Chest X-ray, PA view. Patient: 50 years old, sex F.
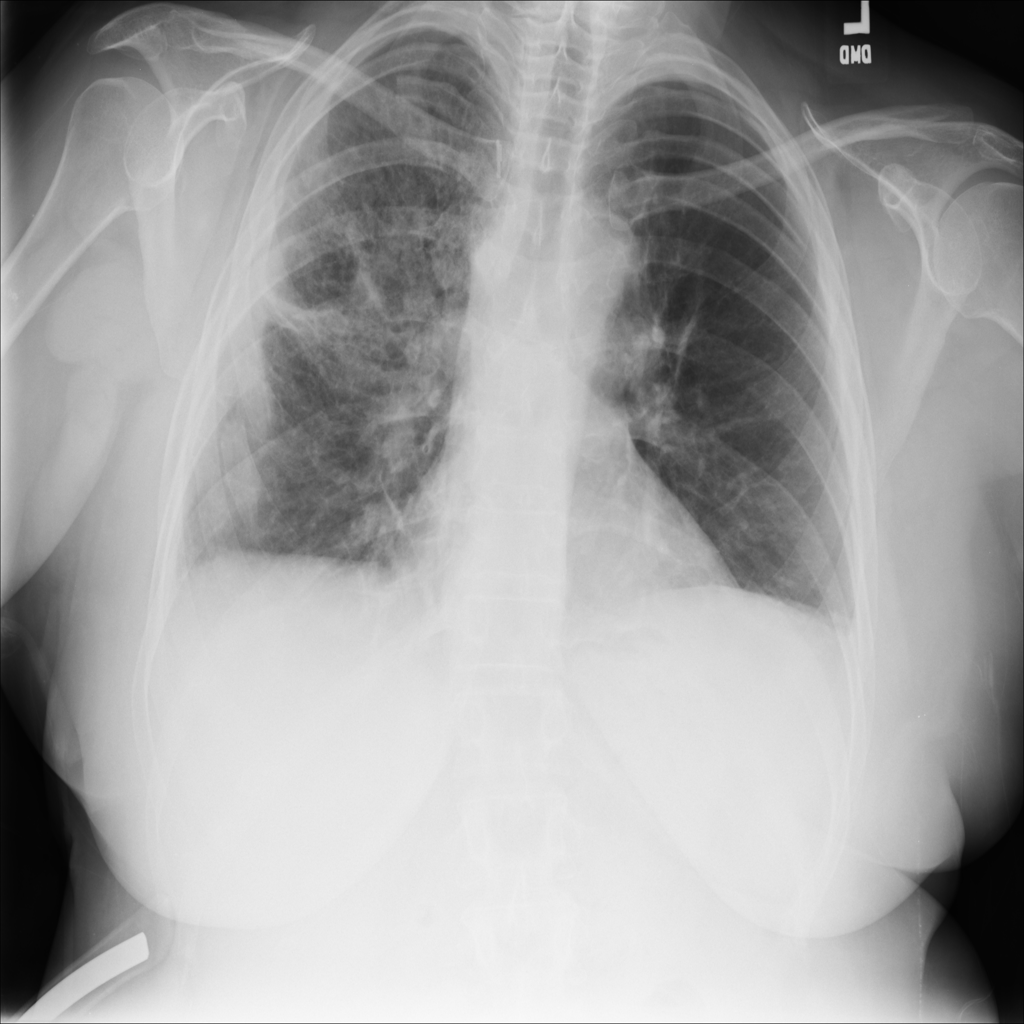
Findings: Atelectasis, Effusion, Infiltration